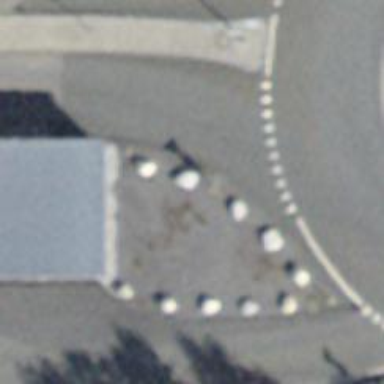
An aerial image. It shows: Bollard.